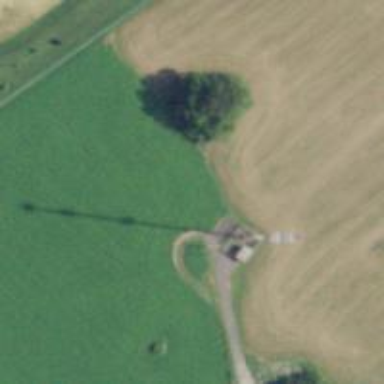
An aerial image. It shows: Mast tower used for communication.